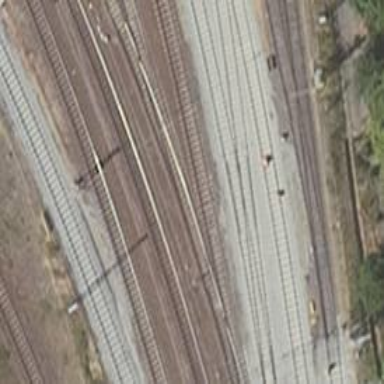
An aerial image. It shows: Railway switch.